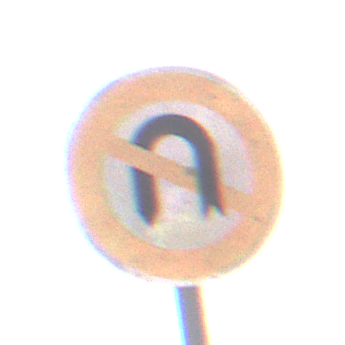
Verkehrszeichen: VerbotWenden
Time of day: Midday
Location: Outdoor (Nature)
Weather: PartlyCloudy
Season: NotSpecified
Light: Natural